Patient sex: M
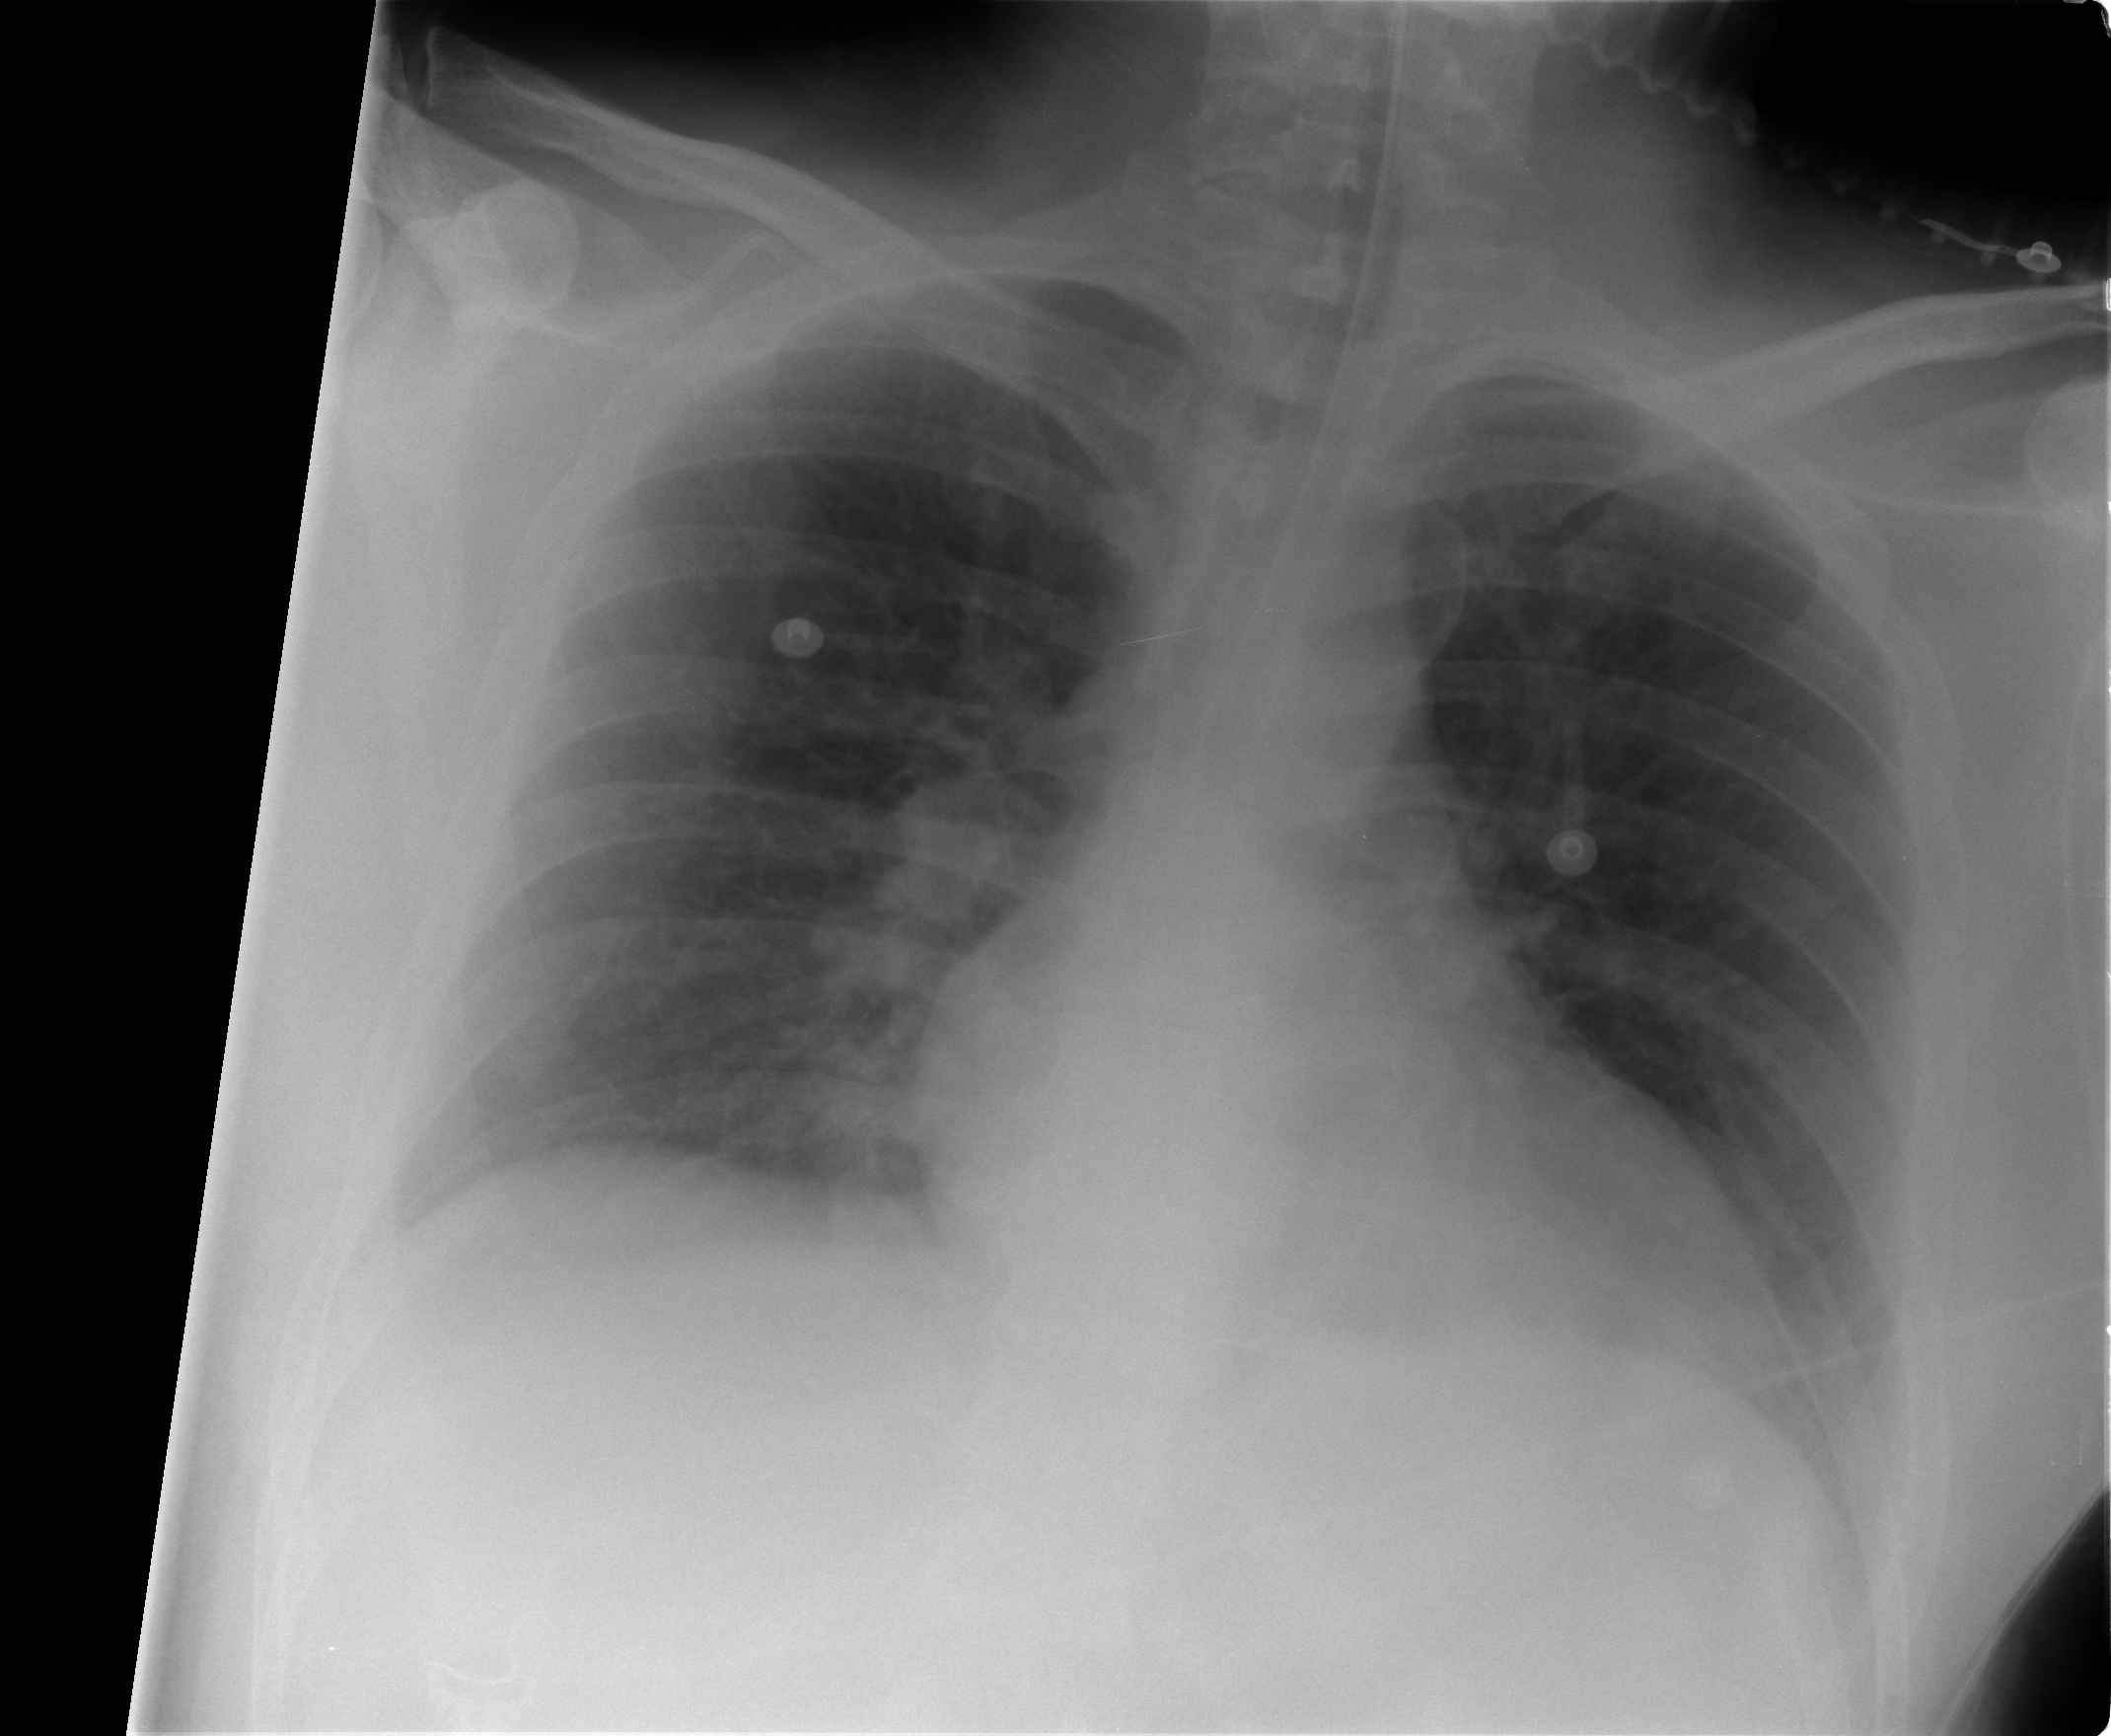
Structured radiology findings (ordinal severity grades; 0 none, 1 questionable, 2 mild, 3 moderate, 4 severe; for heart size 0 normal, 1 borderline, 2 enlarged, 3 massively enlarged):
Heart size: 2
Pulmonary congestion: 0
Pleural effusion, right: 0
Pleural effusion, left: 0
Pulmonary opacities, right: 0
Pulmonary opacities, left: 0
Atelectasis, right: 2
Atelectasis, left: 2